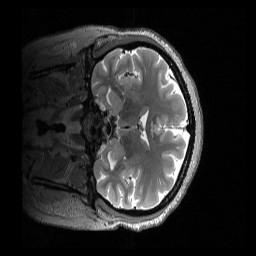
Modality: T2w
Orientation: coronal
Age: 30
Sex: female
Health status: ill
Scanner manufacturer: siemens
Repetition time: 3.2 s